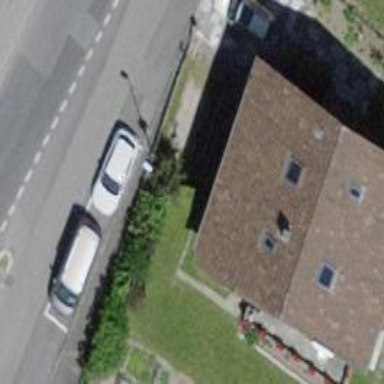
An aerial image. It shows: Detached building with gabled roof.